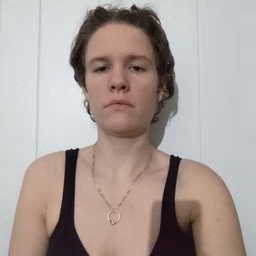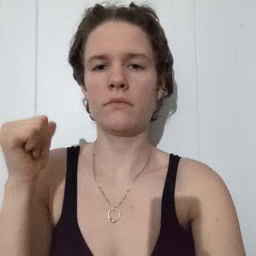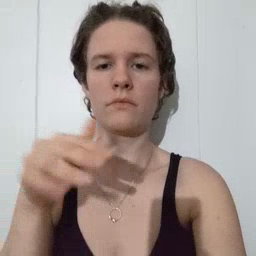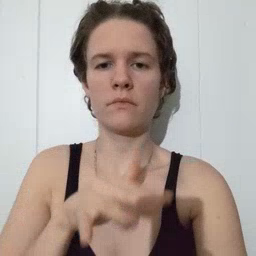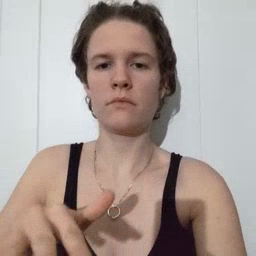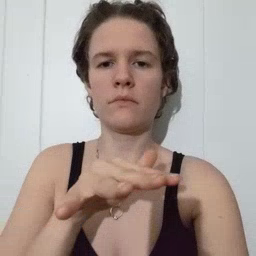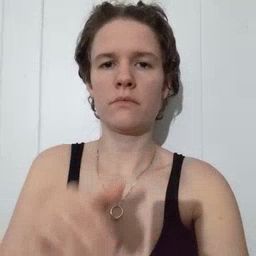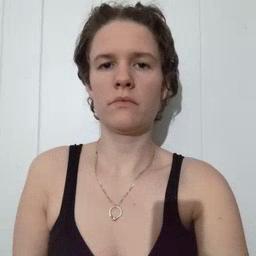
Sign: backyard